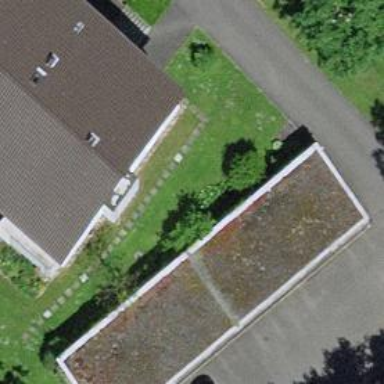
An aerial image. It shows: Group of garages.